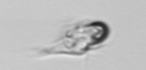
Label: Mesodinium